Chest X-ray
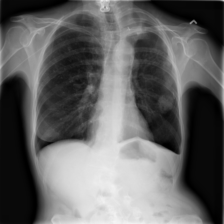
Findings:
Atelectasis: negative
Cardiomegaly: negative
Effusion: negative
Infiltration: positive
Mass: negative
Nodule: positive
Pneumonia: negative
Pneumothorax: negative
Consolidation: negative
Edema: negative
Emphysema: negative
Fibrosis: negative
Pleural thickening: negative
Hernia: negative